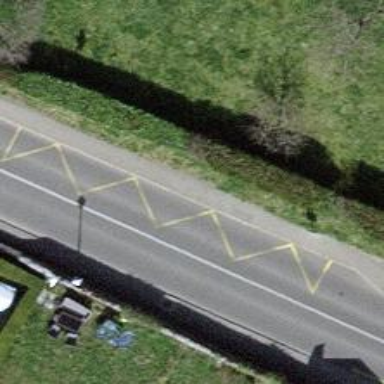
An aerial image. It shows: Bus stop with designated stop position for public transport.